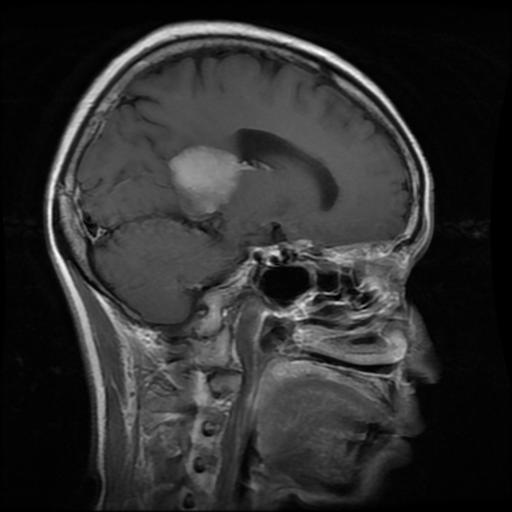
Label: meningioma